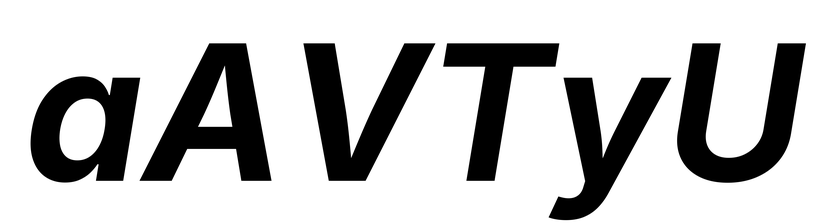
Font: Inter-Italic_Bold_Italic